Question: I've already read advices about installing mono and dotnet.All of them are useless.
I want to run my simple C# console application on Rider.

Maybe there is a conflict between mono msbuild and dotnet-msbuild i dunno. He just cant see the references like "System".
How can i fix it? Anyone has solved this problem yet?
Log files here
<URL>
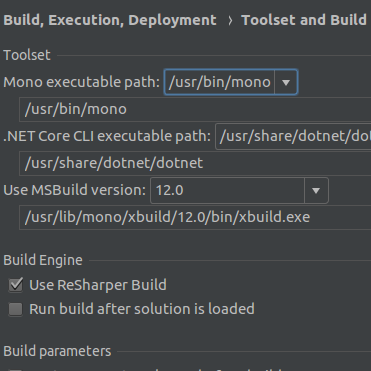
Answer: If simple updating mono doesn't help, then Log files from Ride Help -> Show log files may contain answers )
Share the whole directory zipped.